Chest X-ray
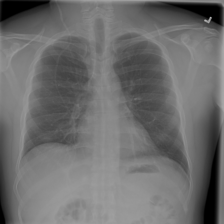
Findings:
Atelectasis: negative
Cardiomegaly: negative
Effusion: negative
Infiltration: negative
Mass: negative
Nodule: positive
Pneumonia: negative
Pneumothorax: negative
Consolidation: negative
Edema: negative
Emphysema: negative
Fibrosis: negative
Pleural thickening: negative
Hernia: negative